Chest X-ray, PA view. Patient: 74 years old, sex M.
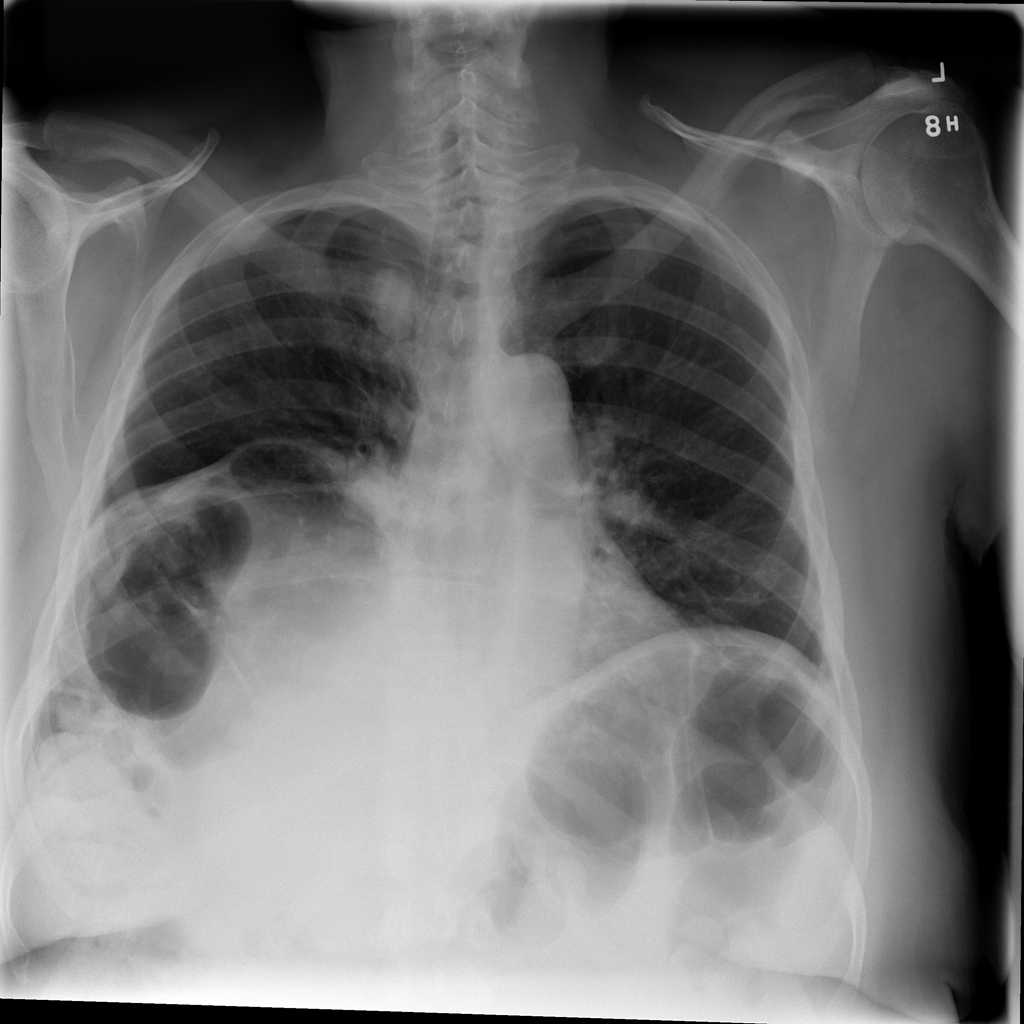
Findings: Atelectasis